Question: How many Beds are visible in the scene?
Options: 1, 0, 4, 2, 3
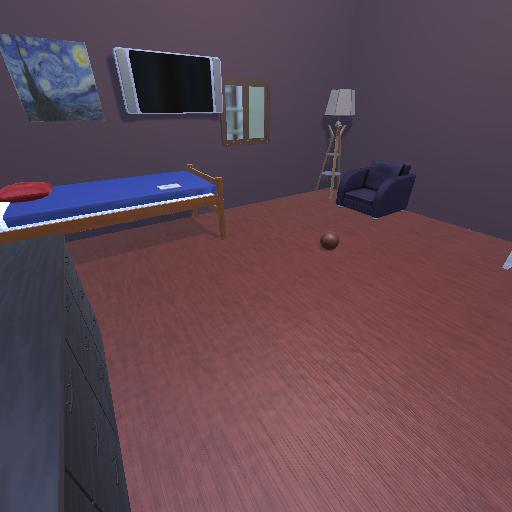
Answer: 1